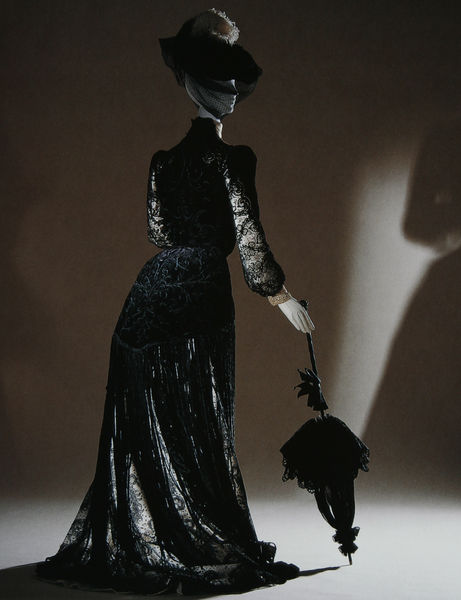
Titel: Tageskleid
Standort: Kyoto (Japan)
Institution: Kyoto Costume Institute
Schlagwörter: feder, schatten, frau, handschuh, hut, kleid, licht, schwarz, schirm, schleier, mode, rock, falten, kragen, spitze, kostüm, stoff, schultern, taille, black, dark, woman, glanz, fliessend, foto, fotografie, photographie, manschette, brokat, puppe, photo, textil, clair obscur, foro, eleganz, siluette, damenmode, kyoto, haute couture, ombre portée, mondanité, raffinement, depressing